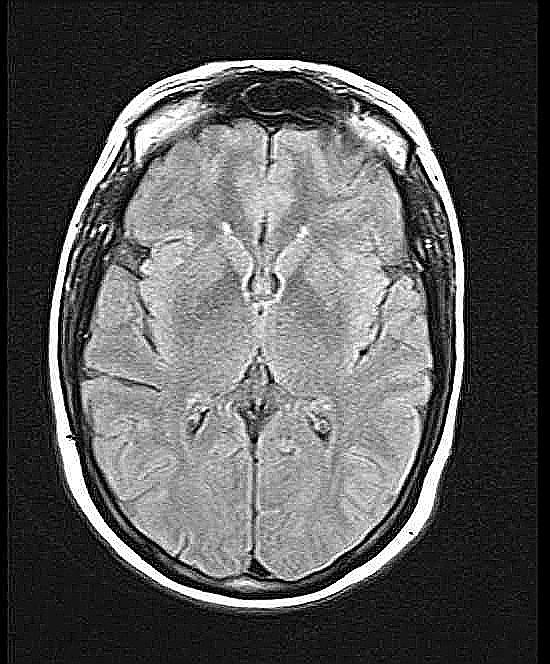
Label: notumor